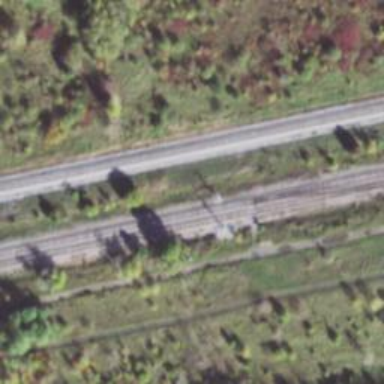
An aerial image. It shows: Railway signal.